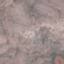
Land use / land cover class: HerbaceousVegetation